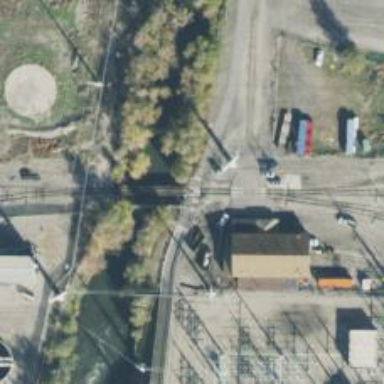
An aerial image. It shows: Uncontrolled railway crossing.